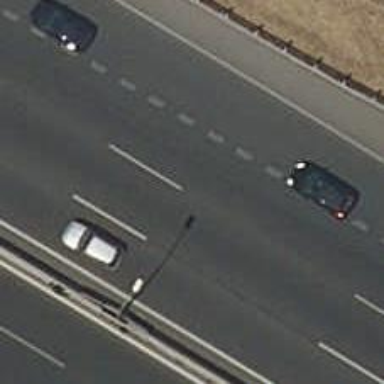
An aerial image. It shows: Bridge over motorway.